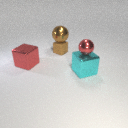
small brown rubber cube behind large cyan metal cube